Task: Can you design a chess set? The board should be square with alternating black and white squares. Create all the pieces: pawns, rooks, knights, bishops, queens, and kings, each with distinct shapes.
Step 5180:
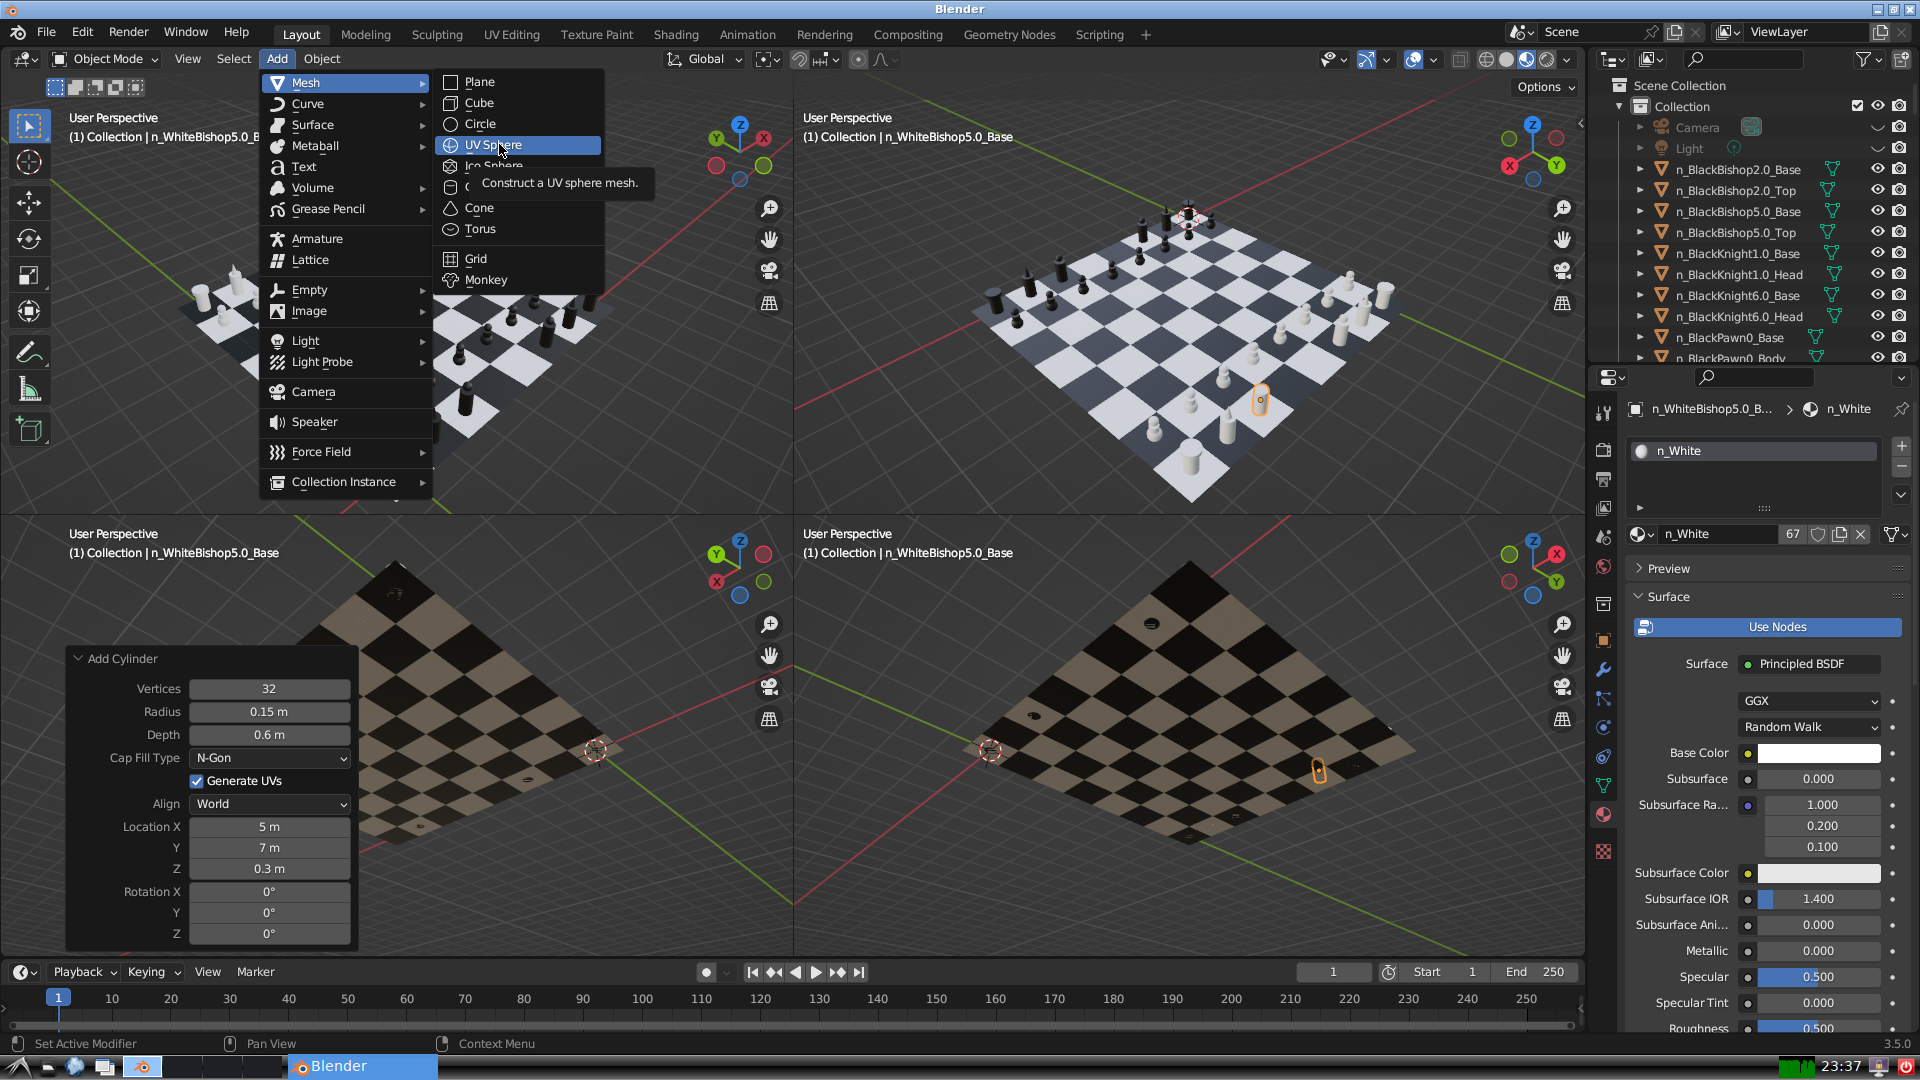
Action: click: no